Question: I am creating an app which has action bar and 2 tabs. like this:
Tab1: on click should display some details of a place.
Tab2: on click should display maps.
I am using Fragments for this.
My tablistener:
'''
private class MyTabListener implements ActionBar.TabListener {
@Override
public void onTabSelected(Tab tab,
android.support.v4.app.FragmentTransaction ft) {
// TODO Auto-generated method stub
if (tab.getPosition() == 0) {
DetailsFragment fragment = new DetailsFragment();
ft.replace(android.R.id.content, fragment);
} else {
MapsFragment fragment = new MapsFragment();
ft.replace(android.R.id.content, fragment);
//ft.commit();
}
}
'''
MapsFragment.java
'''
public class MapsFragment extends MapFragment {
private MapView map = null;
private MyLocationOverlay me = null;
@Override
public View onCreateView(LayoutInflater inflater, ViewGroup container,
Bundle savedInstanceState) {
return (new FrameLayout(getActivity()));
}
@Override
public void onActivityCreated(Bundle savedInstanceState) {
super.onActivityCreated(savedInstanceState);
map = new MapView(getActivity(),
"0rQAS47Cicu2t7z4w8Ev6A6de7QlbjvKyi8I-QQ");
map.setClickable(true);
map.getController().setCenter(
getPoint(40.76793169992044, -73.98180484771729));
map.getController().setZoom(17);
map.setBuiltInZoomControls(true);
Drawable marker = getResources().getDrawable(R.drawable.marker);
marker.setBounds(0, 0, marker.getIntrinsicWidth(),
marker.getIntrinsicHeight());
map.getOverlays().add(new SitesOverlay(marker));
me = new MyLocationOverlay(getActivity(), map);
map.getOverlays().add(me);
((ViewGroup) getView()).addView(map);
}
@Override
public void onResume() {
super.onResume();
me.enableCompass();
}
@Override
public void onPause() {
super.onPause();
me.disableCompass();
}
private GeoPoint getPoint(double lat, double lon) {
return (new GeoPoint((int) (lat * <PHONE>.0), (int) (lon * <PHONE>.0)));
}
private class SitesOverlay extends ItemizedOverlay<OverlayItem> {
private List<OverlayItem> items = new ArrayList<OverlayItem>();
public SitesOverlay(Drawable marker) {
super(marker);
boundCenterBottom(marker);
items.add(new OverlayItem(getPoint(40.748963847316034,
-73.96807193756104), "UN", "United Nations"));
items.add(new OverlayItem(getPoint(40.76866299974387,
-73.98268461227417), "Lincoln Center",
"Home of Jazz at Lincoln Center"));
items.add(new OverlayItem(getPoint(40.765136435316755,
-73.97989511489868), "Carnegie Hall",
"Where you go with practice, practice, practice"));
items.add(new OverlayItem(getPoint(40.70686417491799,
-74.01572942733765), "The Downtown Club",
"Original home of the Heisman Trophy"));
populate();
}
@Override
protected OverlayItem createItem(int i) {
return (items.get(i));
}
@Override
protected boolean onTap(int i) {
Toast.makeText(getActivity(), items.get(i).getSnippet(),
Toast.LENGTH_SHORT).show();
return (true);
}
@Override
public int size() {
return (items.size());
}
}
}
'''
The problem is when i click on maps tab for the first time map appears. but wen i go to details tab and again come back to maps tab, my app crashes with an error:
Logcat:
'''
12-04 03:28:02.228: E/AndroidRuntime(14466): FATAL EXCEPTION: main
12-04 03:28:02.228: E/AndroidRuntime(14466): java.lang.IllegalStateException: You are only allowed to have a single MapView in a MapActivity
12-04 03:28:02.228: E/AndroidRuntime(14466): at com.google.android.maps.MapActivity.setupMapView(MapActivity.java:398)
12-04 03:28:02.228: E/AndroidRuntime(14466): at com.google.android.maps.MapView.<init>(MapView.java:289)
12-04 03:28:02.228: E/AndroidRuntime(14466): at com.google.android.maps.MapView.<init>(MapView.java:235)
12-04 03:28:02.228: E/AndroidRuntime(14466): at com.m7.nomad.MapsFragment.onCreate(MapsFragment.java:34)
12-04 03:28:02.228: E/AndroidRuntime(14466): at android.support.v4.app.FragmentManagerImpl.moveToState(Unknown Source)
12-04 03:28:02.228: E/AndroidRuntime(14466): at android.support.v4.app.FragmentManagerImpl.moveToState(Unknown Source)
12-04 03:28:02.228: E/AndroidRuntime(14466): at android.support.v4.app.BackStackRecord.run(Unknown Source)
12-04 03:28:02.228: E/AndroidRuntime(14466): at android.support.v4.app.FragmentManagerImpl.execPendingActions(Unknown Source)
12-04 03:28:02.228: E/AndroidRuntime(14466): at android.support.v4.app.FragmentManagerImpl$1.run(Unknown Source)
12-04 03:28:02.228: E/AndroidRuntime(14466): at android.os.Handler.handleCallback(Handler.java:725)
12-04 03:28:02.228: E/AndroidRuntime(14466): at android.os.Handler.dispatchMessage(Handler.java:92)
12-04 03:28:02.228: E/AndroidRuntime(14466): at android.os.Looper.loop(Looper.java:137)
12-04 03:28:02.228: E/AndroidRuntime(14466): at android.app.ActivityThread.main(ActivityThread.java:5039)
12-04 03:28:02.228: E/AndroidRuntime(14466): at java.lang.reflect.Method.invokeNative(Native Method)
12-04 03:28:02.228: E/AndroidRuntime(14466): at java.lang.reflect.Method.invoke(Method.java:511)
12-04 03:28:02.228: E/AndroidRuntime(14466): at com.android.internal.os.ZygoteInit$MethodAndArgsCaller.run(ZygoteInit.java:793)
12-04 03:28:02.228: E/AndroidRuntime(14466): at com.android.internal.os.ZygoteInit.main(ZygoteInit.java:560)
12-04 03:28:02.228: E/AndroidRuntime(14466): at dalvik.system.NativeStart.main(Native Method)
'''
What is the problem. I know that MapView cant be inflated from fragment. But i used this technique:
<URL>
But still this doesn't work. I need some Help.
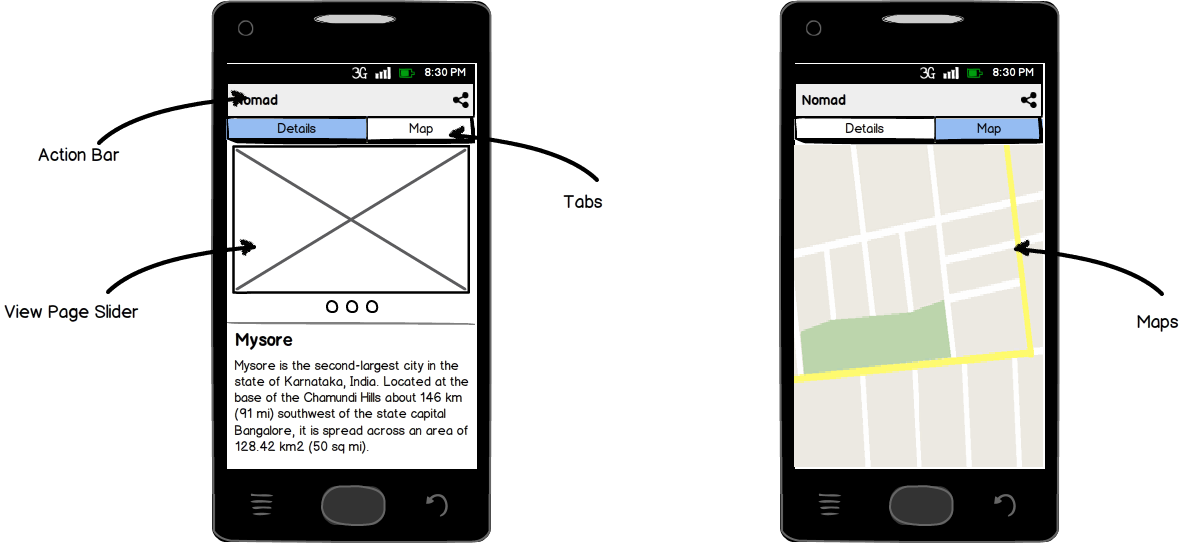
Answer: Just some days ago Google has introduced Map Api 2. And it containts MapFragment. So now you don't need such hooks.
<URL>